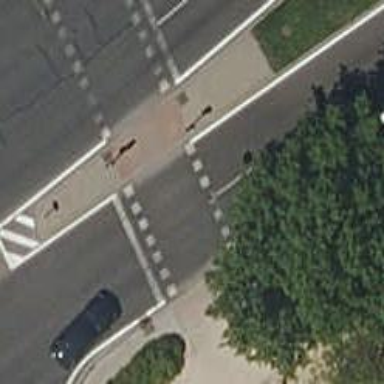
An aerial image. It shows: Crossing with traffic signals.